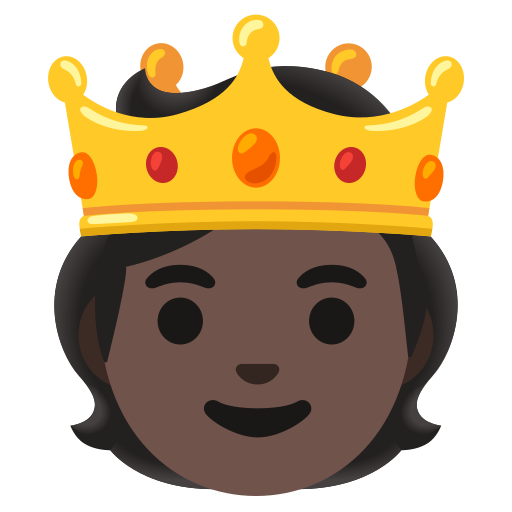
Emoji: 🫅🏿